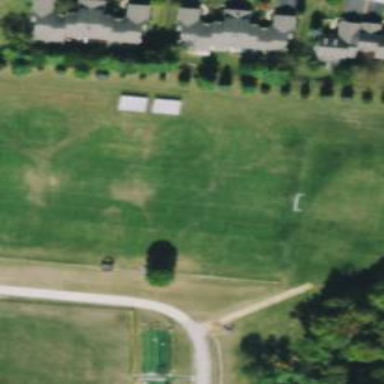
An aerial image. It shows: Soccer pitch for leisureland activities.